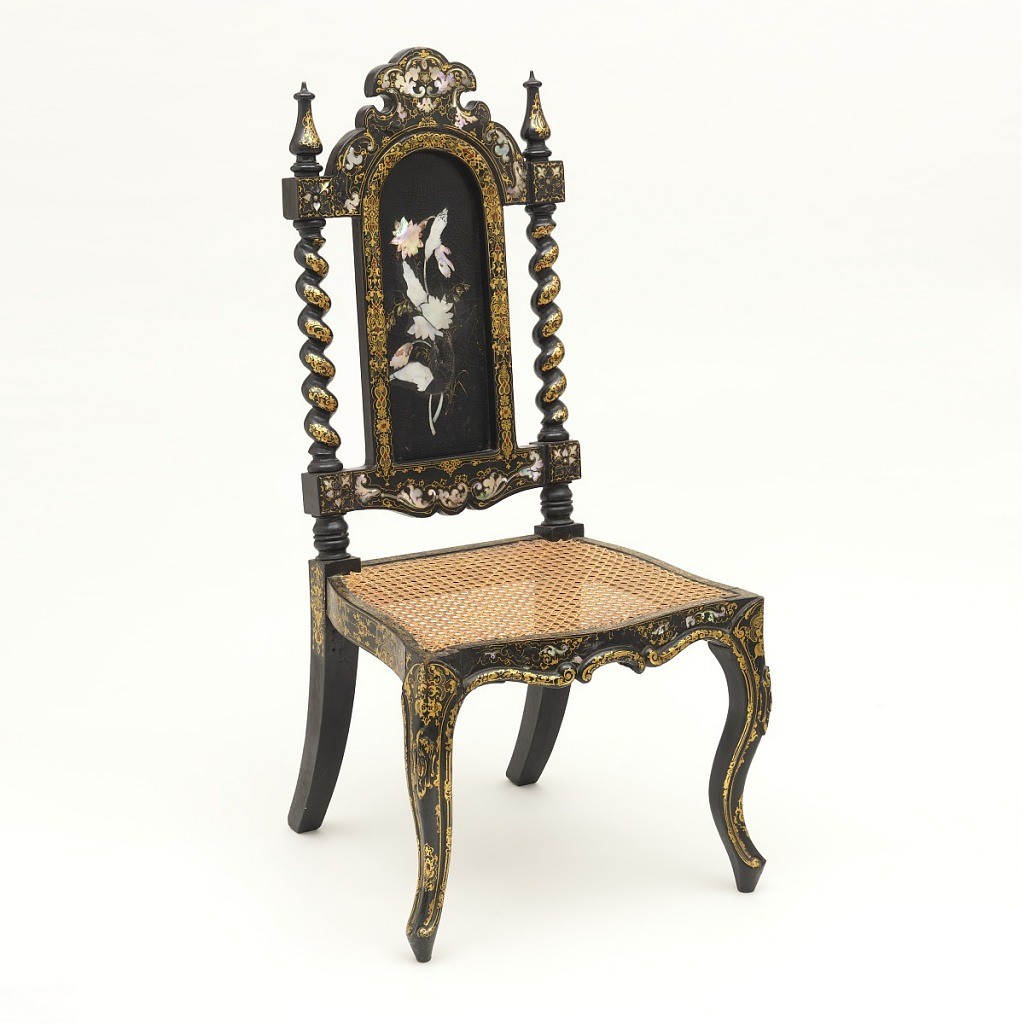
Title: Side chair
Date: mid-19th century
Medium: papier mâché, parcel gilt black lacquer, mother of pearl
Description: Shaped rectangular back with an arched splat inlaid with a flower-filled basket between barley-twist turned stiles headed by finials and a serpentine caned seat, on cabriole legs with scroll feet.